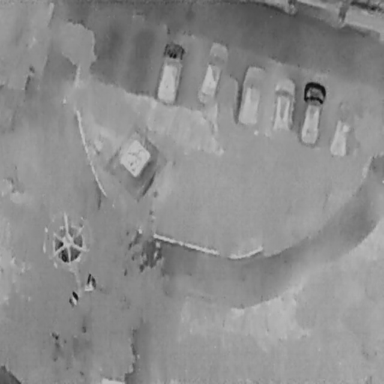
There are six Cars in the infrared image.